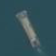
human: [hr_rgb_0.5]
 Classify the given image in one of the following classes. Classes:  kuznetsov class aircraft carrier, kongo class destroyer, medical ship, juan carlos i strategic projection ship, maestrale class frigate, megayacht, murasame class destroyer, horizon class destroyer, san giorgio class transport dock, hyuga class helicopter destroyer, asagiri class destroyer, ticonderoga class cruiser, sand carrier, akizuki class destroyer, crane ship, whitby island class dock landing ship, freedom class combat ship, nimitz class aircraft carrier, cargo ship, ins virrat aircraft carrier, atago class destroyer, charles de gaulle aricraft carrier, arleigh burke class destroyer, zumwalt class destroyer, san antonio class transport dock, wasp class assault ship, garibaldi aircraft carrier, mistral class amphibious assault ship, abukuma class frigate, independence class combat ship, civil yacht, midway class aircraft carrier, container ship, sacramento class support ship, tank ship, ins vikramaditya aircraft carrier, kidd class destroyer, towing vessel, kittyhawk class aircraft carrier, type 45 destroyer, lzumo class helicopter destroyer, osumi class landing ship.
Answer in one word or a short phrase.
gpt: Sand carrier